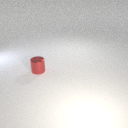
small red metal cylinder